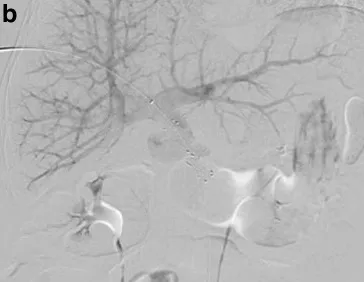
Digital subtraction venograms after portal vein-SMV confluence stent placement across area of narrowing. (b) Previously seen extensive collaterals never opacify after stent placement, indicative of improved hemodynamics.
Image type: radiology (mri)